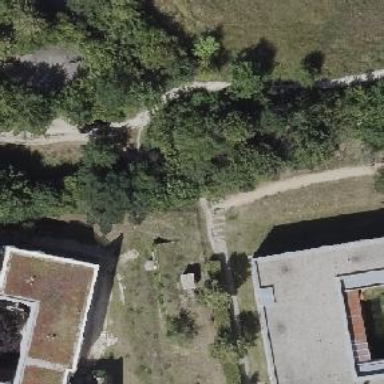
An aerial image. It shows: Path.